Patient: sex M, age 65
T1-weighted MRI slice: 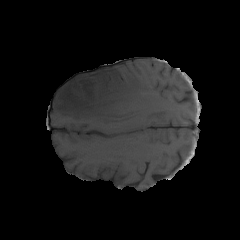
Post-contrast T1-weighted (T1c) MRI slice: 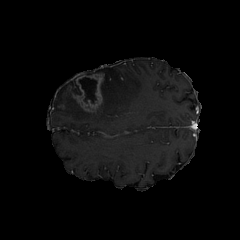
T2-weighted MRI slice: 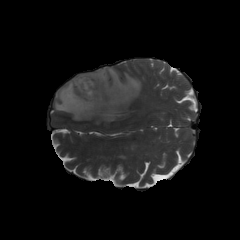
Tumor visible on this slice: yes
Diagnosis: Glioblastoma, IDH-wildtype
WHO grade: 4